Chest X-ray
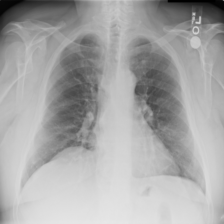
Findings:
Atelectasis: negative
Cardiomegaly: negative
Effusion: negative
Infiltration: negative
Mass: negative
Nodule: negative
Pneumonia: negative
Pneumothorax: negative
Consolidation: negative
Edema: negative
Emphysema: negative
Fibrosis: negative
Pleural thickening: positive
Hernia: negative